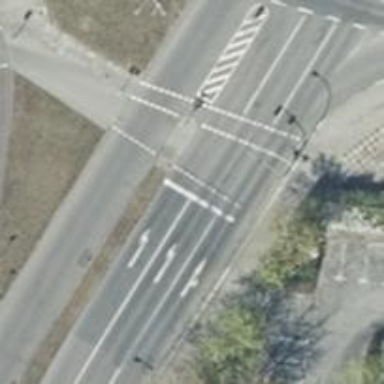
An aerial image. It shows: Road with traffic signals at crossing.